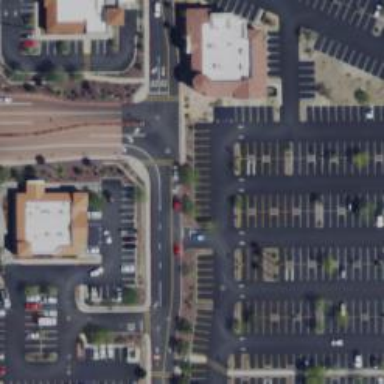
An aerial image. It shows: Asphalt road designated for service vehicles.